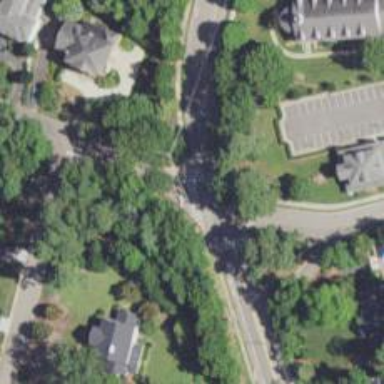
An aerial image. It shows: Marked crossing on footway.